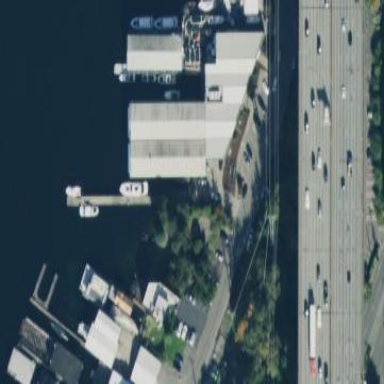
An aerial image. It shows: Building that houses boat shop.